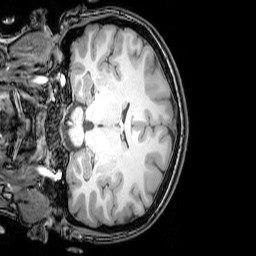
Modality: T1w
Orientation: coronal
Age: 24
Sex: female
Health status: healthy
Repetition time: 0.081 s
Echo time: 0.037 s